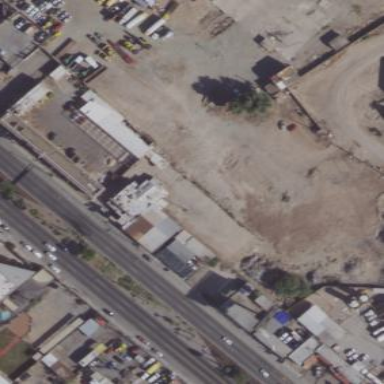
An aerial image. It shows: Building that is motel.